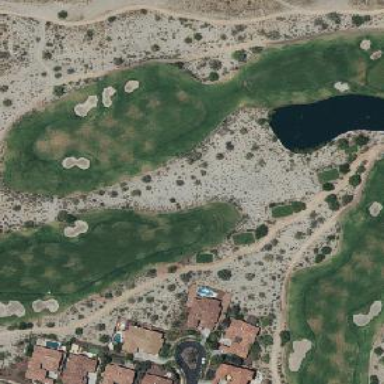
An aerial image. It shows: Rough area on grassy golf course.